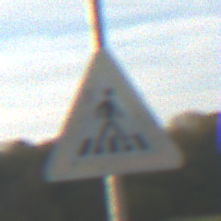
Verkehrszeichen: FussgaengerueberwegLinks
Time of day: SunriseSunset
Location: Outdoor (Nature)
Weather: PartlyCloudy
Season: NotSpecified
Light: Natural